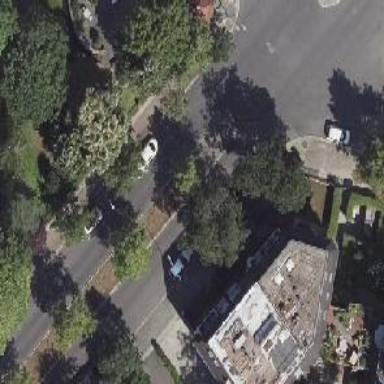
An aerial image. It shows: Residential road with asphalt surface. There is parking lane on the right side.